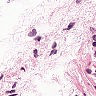
Metastatic tissue present: no